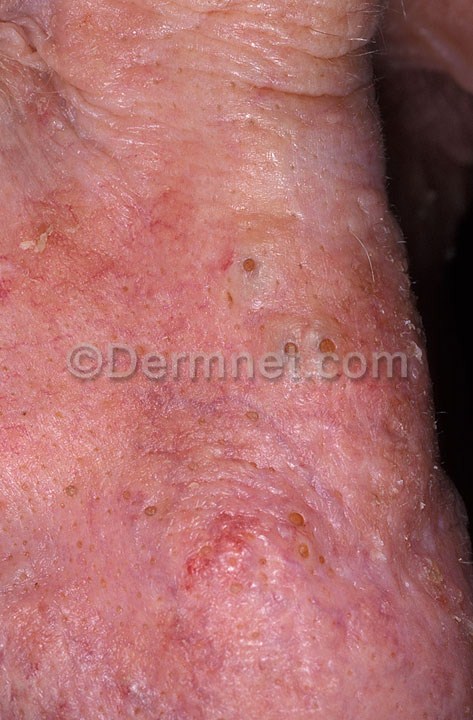
Disease: Acne and Rosacea Photos